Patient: sex M, age 62
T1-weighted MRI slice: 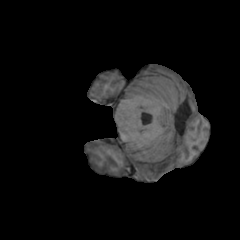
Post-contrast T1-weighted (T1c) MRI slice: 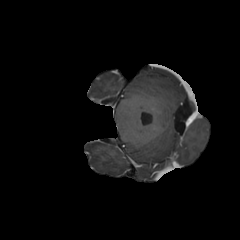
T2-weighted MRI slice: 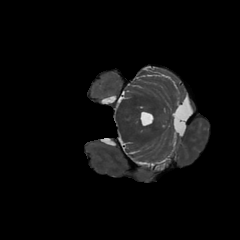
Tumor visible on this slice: no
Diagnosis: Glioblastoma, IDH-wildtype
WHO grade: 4